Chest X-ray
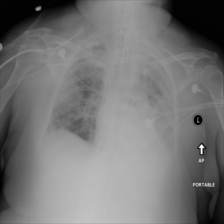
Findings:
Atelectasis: negative
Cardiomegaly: negative
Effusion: negative
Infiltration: negative
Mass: negative
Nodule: negative
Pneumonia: negative
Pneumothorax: negative
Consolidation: negative
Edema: negative
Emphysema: negative
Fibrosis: negative
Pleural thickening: negative
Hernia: negative